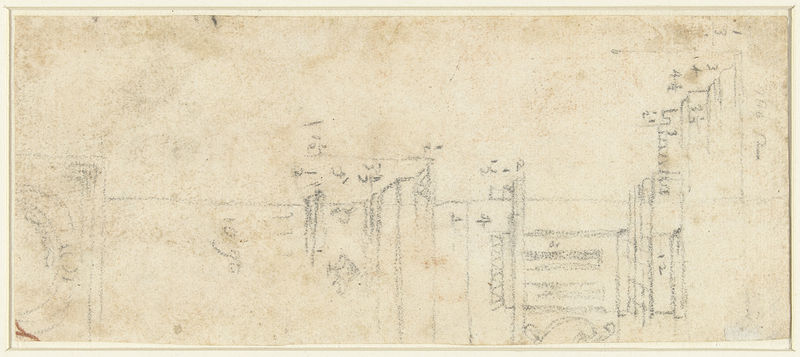
Titel: Architectonische hoofdgestel
Standort: Amsterdam
Institution: Rijksmuseum
Schlagwörter: architecture, steps, old, wall, yellow, brown, building, house, roof, tower, drawing, paper, outline, sketch, clock, ancient, map, pencil, structure, faded, candlestick, numbers, blueprint, layout, furnace, aged, colums, dimensions, straight lines, 기계, 설계도, 공장, 크랭크축, 기계공작, 수치, 오래된것, 캐드가 필요해, fractions